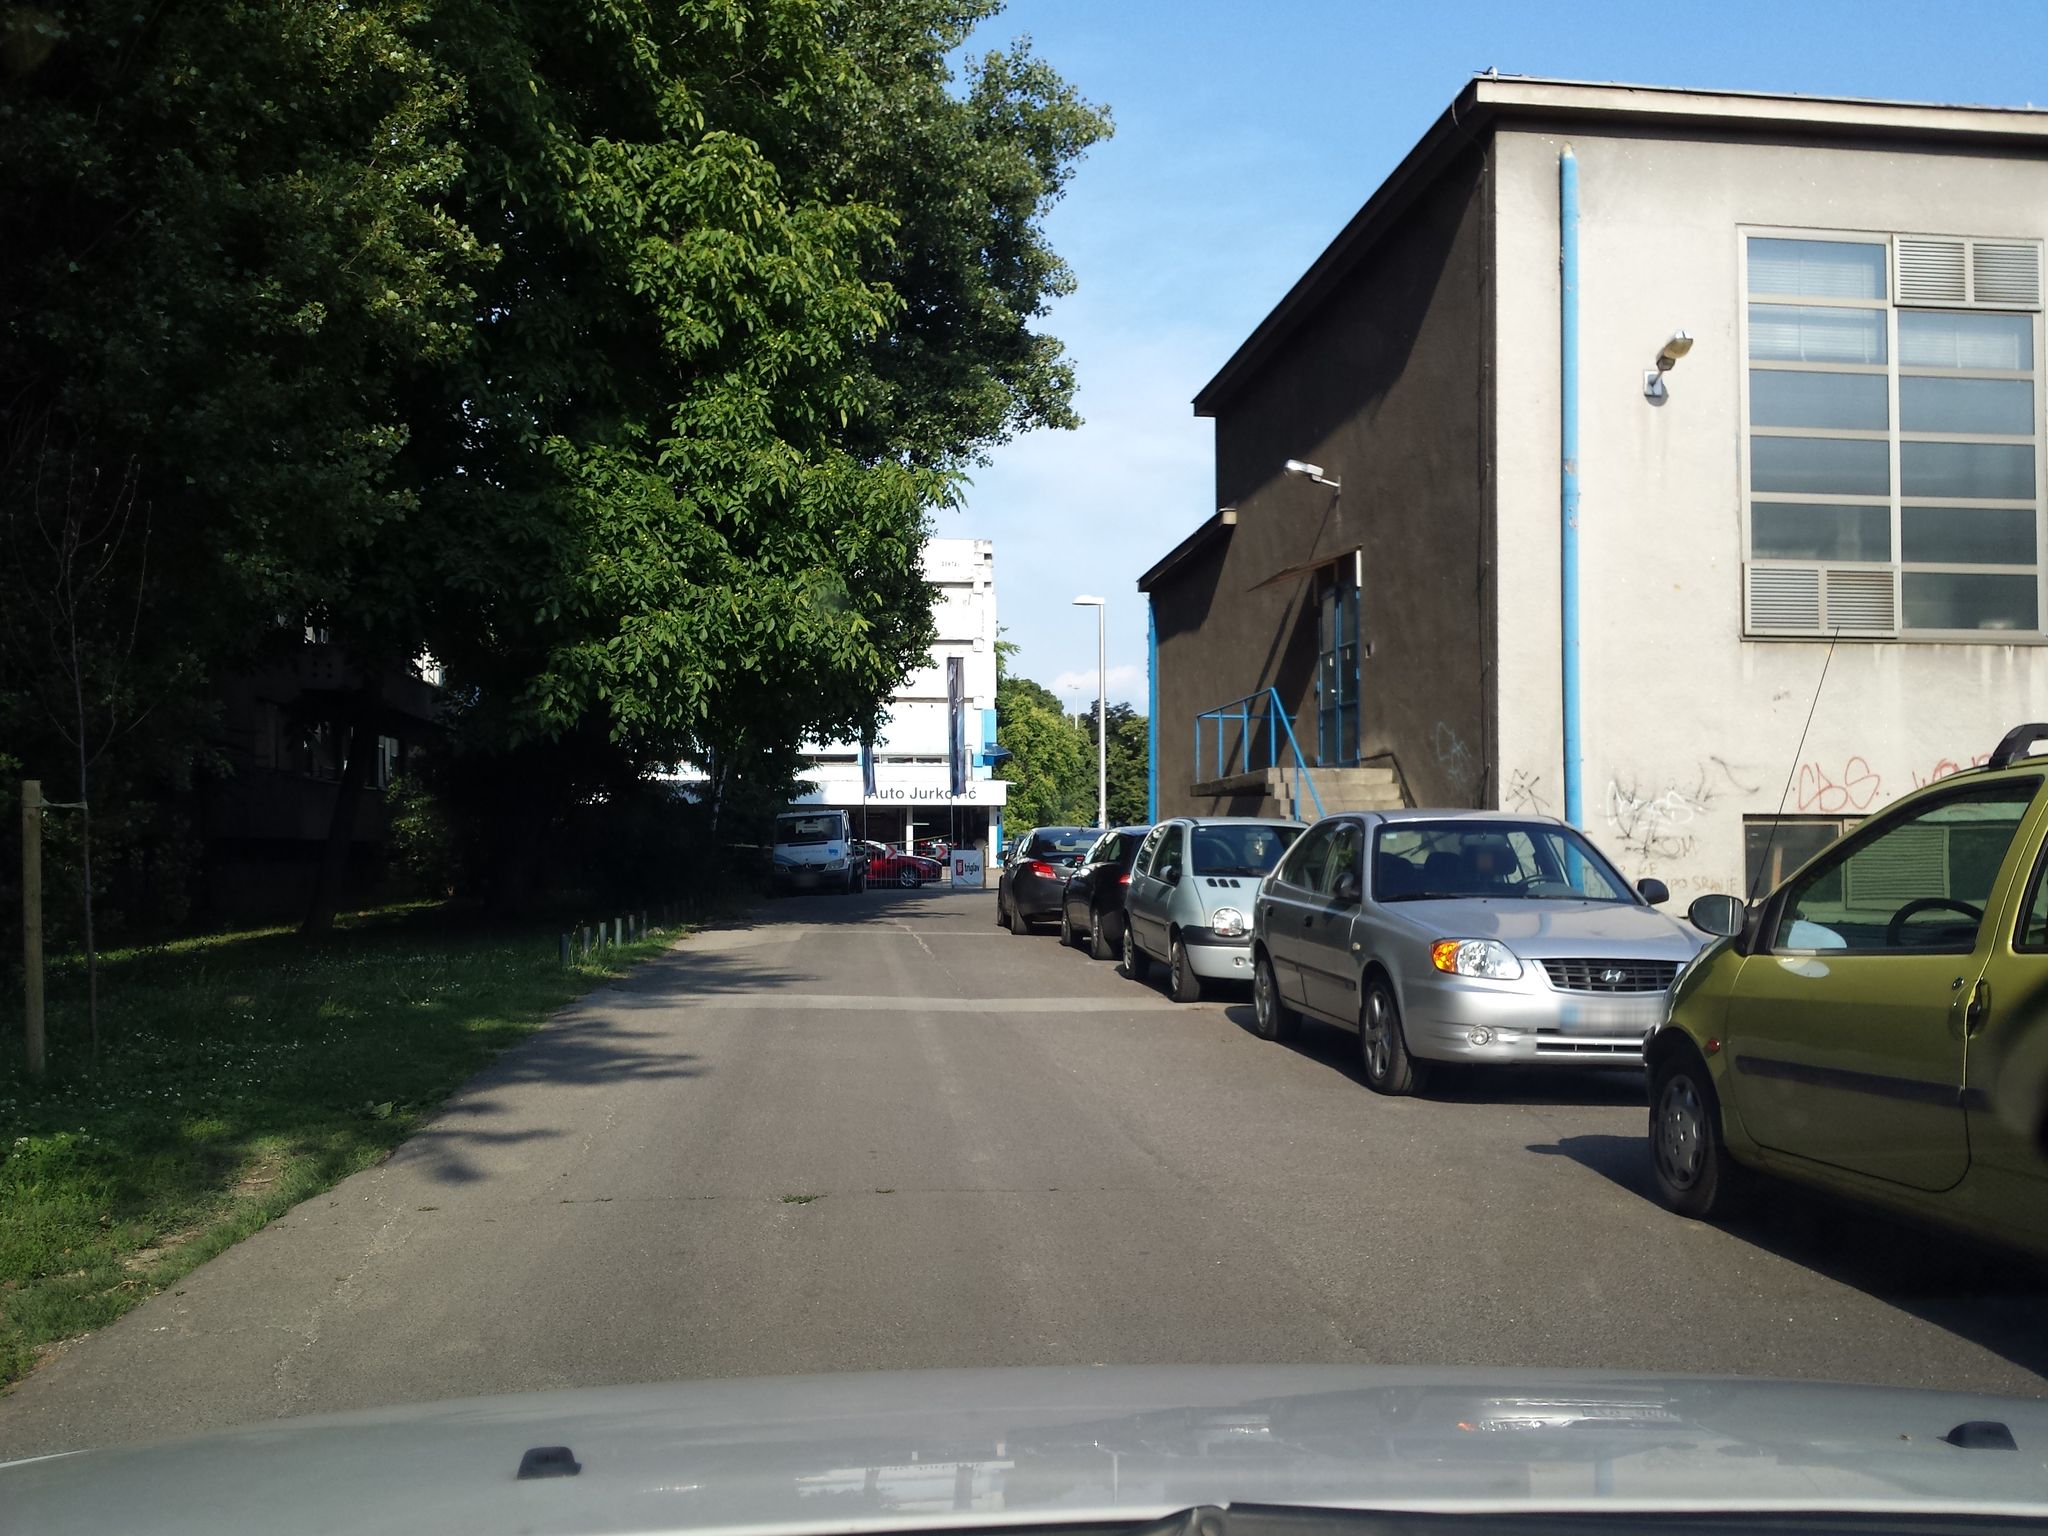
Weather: clear
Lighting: day
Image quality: good
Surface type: driving surface
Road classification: residential
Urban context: urban centre
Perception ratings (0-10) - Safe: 4.53, Lively: 6.54, Beautiful: 4.55, Boring: 4.59, Depressing: 3.18, Wealthy: 4.01